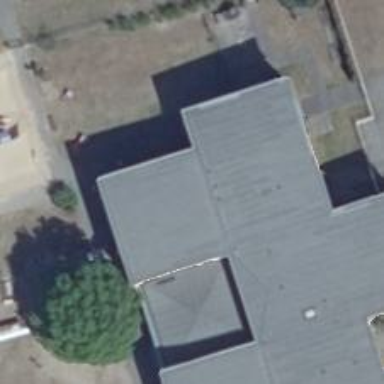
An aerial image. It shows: Community centre serving as club home.